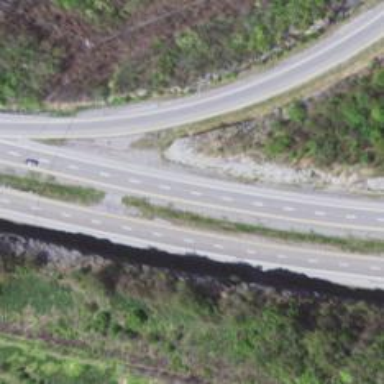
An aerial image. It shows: Motorway.